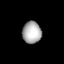
Tissue: lung
Cell type: Myeloid cells
Senescence score: 0.5474
Nuclear area (px): 411
Mean DAPI intensity: 171.005